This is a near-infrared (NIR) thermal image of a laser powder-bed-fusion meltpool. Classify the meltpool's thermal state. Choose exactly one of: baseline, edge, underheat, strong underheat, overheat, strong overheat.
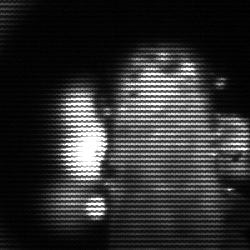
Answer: strong underheat